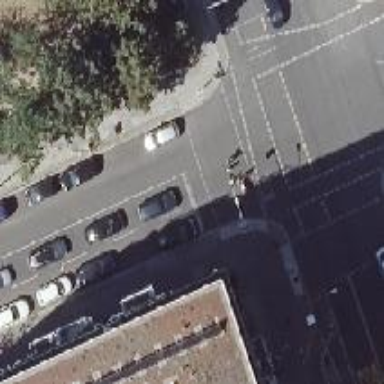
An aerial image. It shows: Road with traffic signals.